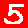
Digit: 5